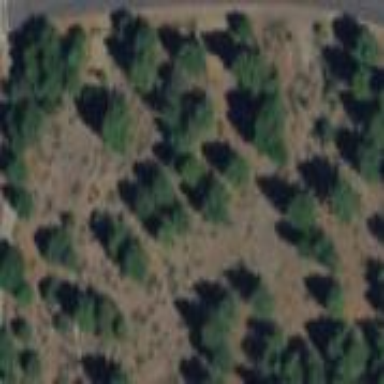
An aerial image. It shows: Greenfield woodland with needle-leaved evergreen trees.